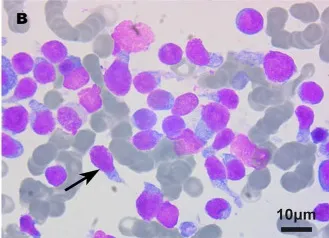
BPDCN cells in bone marrow smear before.
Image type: pathology (giemsa)